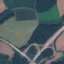
Land use / land cover class: Highway